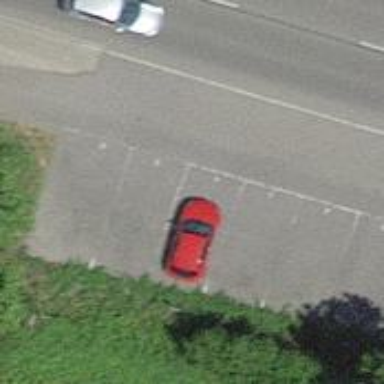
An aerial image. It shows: Street side parking area.